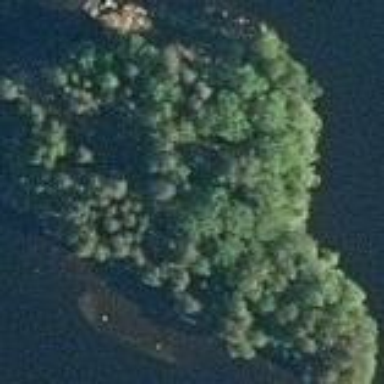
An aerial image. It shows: Island covered with woodland.